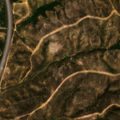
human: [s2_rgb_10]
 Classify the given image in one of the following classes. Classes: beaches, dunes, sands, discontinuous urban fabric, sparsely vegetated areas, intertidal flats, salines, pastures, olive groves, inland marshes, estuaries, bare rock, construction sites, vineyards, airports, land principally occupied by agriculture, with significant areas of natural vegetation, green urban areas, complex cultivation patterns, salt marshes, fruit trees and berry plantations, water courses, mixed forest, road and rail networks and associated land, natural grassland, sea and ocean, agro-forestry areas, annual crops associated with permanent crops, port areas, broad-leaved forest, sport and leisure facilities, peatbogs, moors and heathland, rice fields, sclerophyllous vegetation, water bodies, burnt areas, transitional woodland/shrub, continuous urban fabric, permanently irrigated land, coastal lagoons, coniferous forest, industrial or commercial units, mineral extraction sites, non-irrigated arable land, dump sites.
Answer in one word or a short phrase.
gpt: mixed forest, transitional woodland/shrub